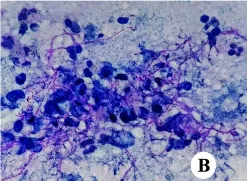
CT scanning and microbiological identification of case 1. (B) Modified acid-fast staining of BALF showing filamentous, weakly acid-fast branching bacilli (magnification,x100).
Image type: pathology (immunostaining)